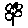
Label: flower